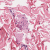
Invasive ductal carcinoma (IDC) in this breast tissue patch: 0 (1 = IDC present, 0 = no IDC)